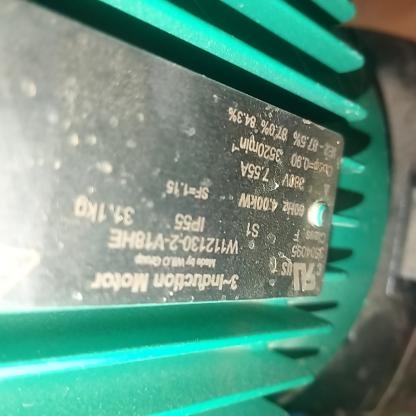
Klasa: tabliczka-znamionowa